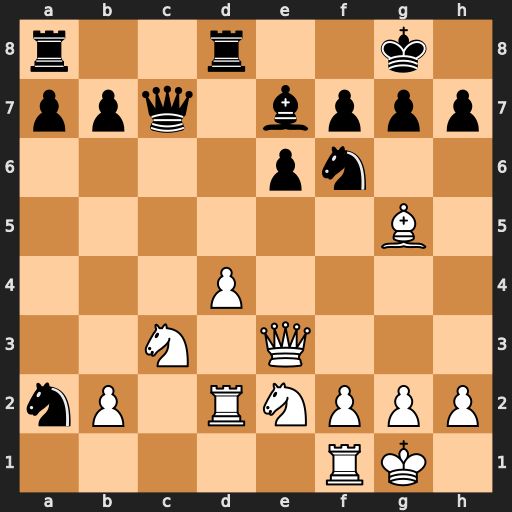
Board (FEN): r2r2k1/ppq1bppp/4pn2/6B1/3P4/2N1Q3/nP1RNPPP/5RK1
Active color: w
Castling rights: -
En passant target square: -
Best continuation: Bf4 Qc4 b3